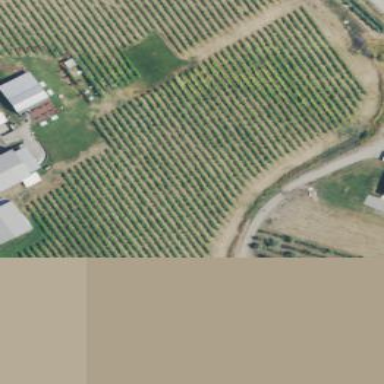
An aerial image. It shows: Beautiful vineyard in the countryside.